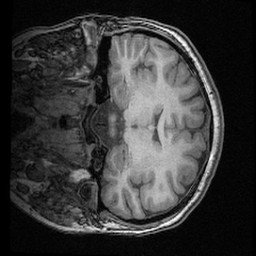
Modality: T1w
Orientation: coronal
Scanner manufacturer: ge
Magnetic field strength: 3 T
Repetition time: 0.008572 s
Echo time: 0.003384 s